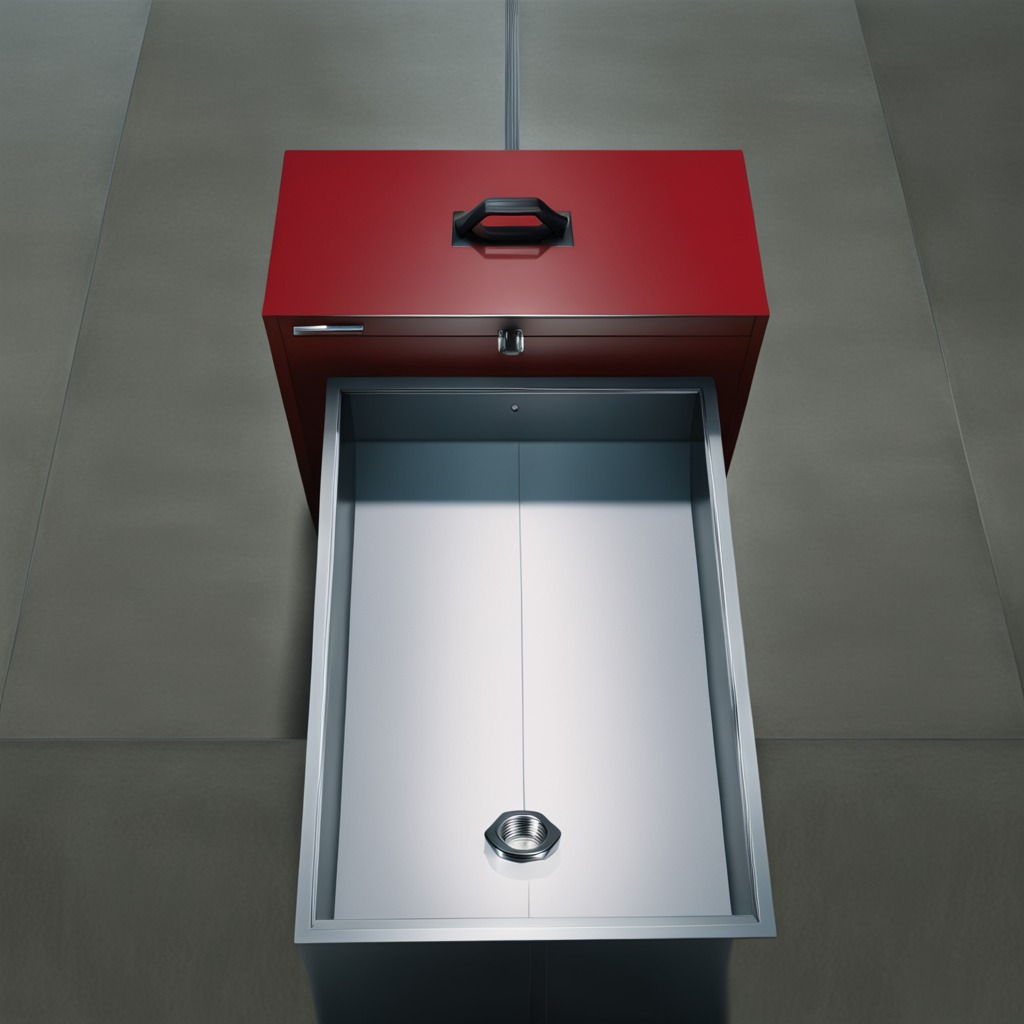
A metal nut is lying on the surface of the toolbox.